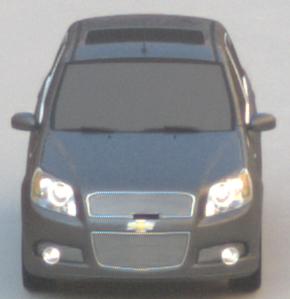
Make: Chevrolet
Model: Aveo 1.2
Detailed model: Aveo
Model produced from: 2008/06
Model produced until: 2011/01
Doors: 3
Color: gray
Road condition: dry road
Daytime: morning or afternoon
Contrast: low contrast